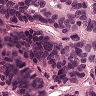
Metastatic tissue present: yes